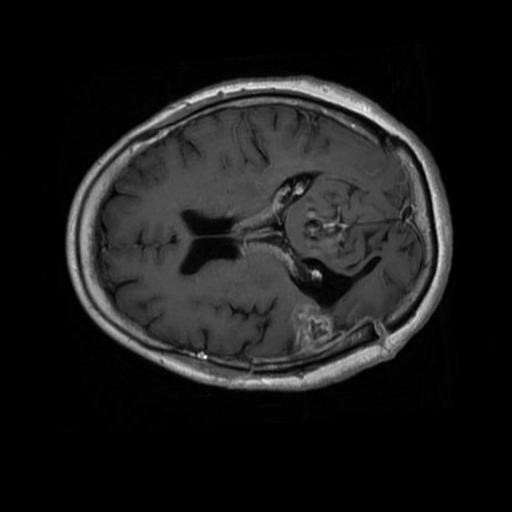
Label: brain_glioma